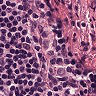
Metastatic tissue present: no